Question: So I've got a graph that's been put together using core plot, but can't seem to figure out how to change the font size on bottom title labels. Has anyone ran across this before? If you'd like I can add the code, but I thought that this would be quite simple...Thanks in advance!

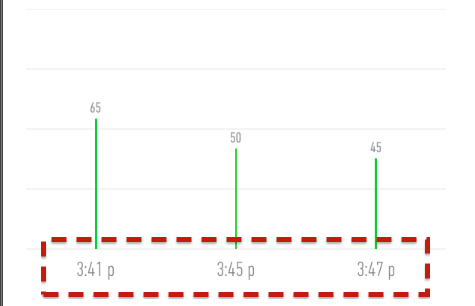
Answer: Found it! The text can be set with the following:
CPTMutableTextStyle *xAxisTextStyle = [CPTMutableTextStyle textStyle];
xAxisTextStyle.color = [[CPTColor whiteColor] colorWithAlphaComponent:1];
xAxisTextStyle.fontName = @"Helvetica-Bold";
xAxisTextStyle.fontSize = 5.0f;